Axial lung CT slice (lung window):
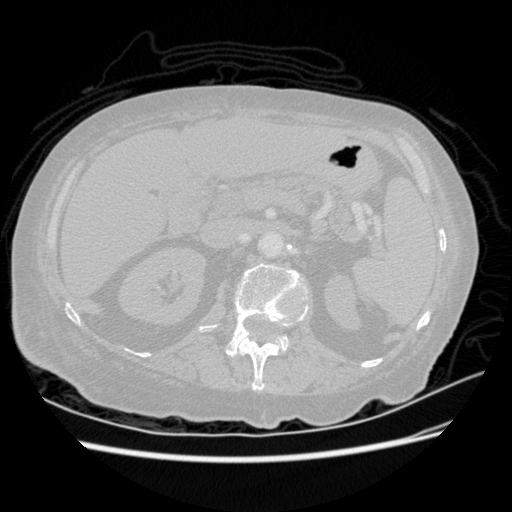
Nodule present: no